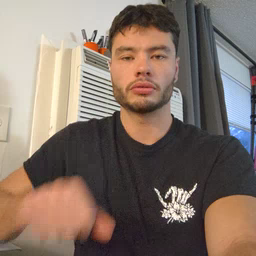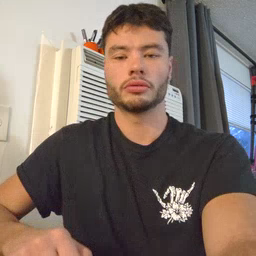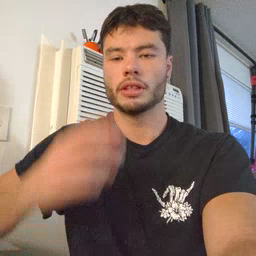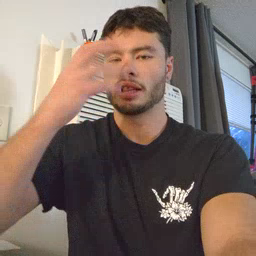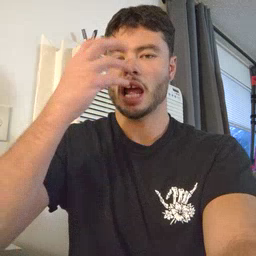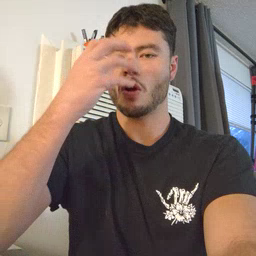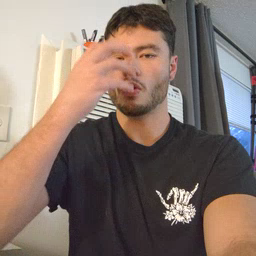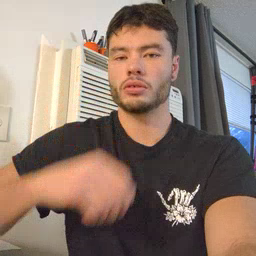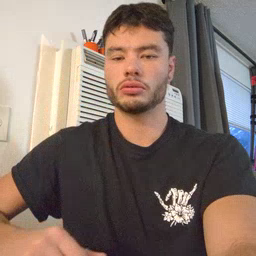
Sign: clown